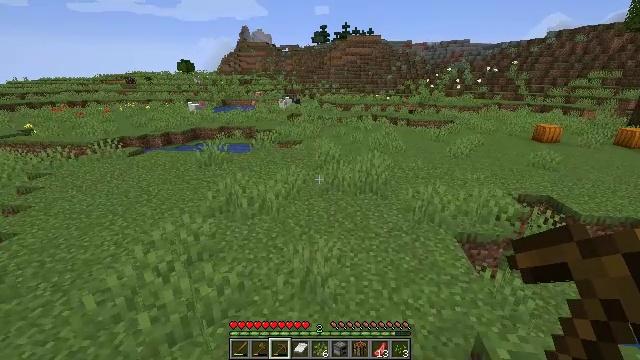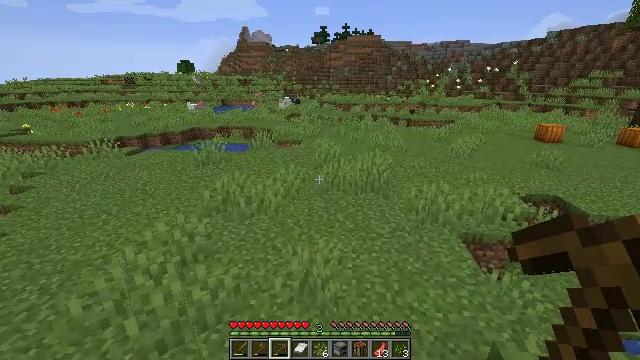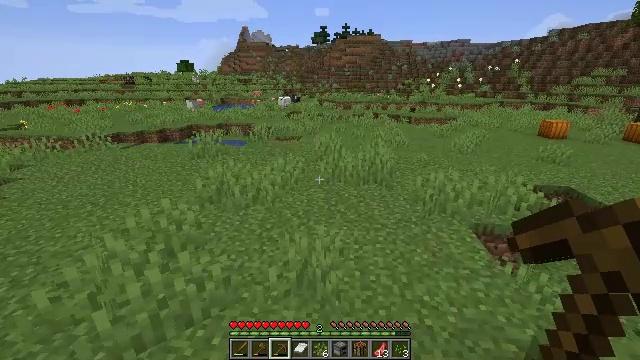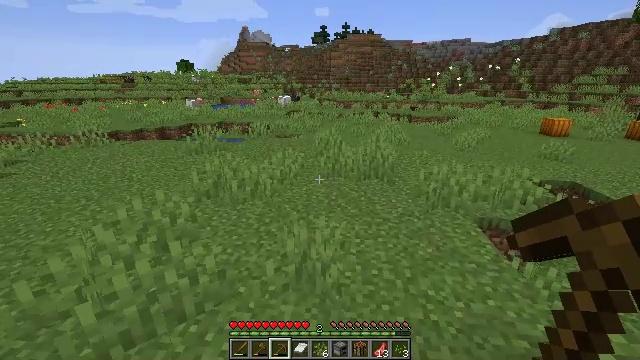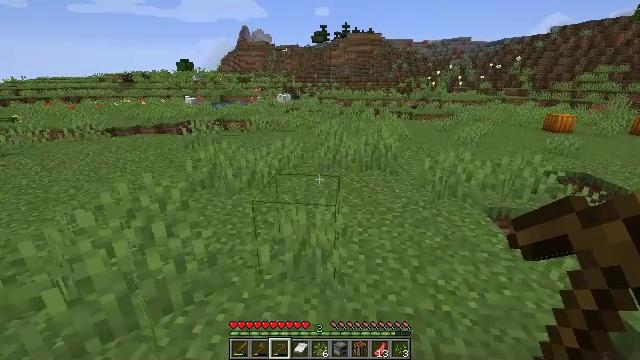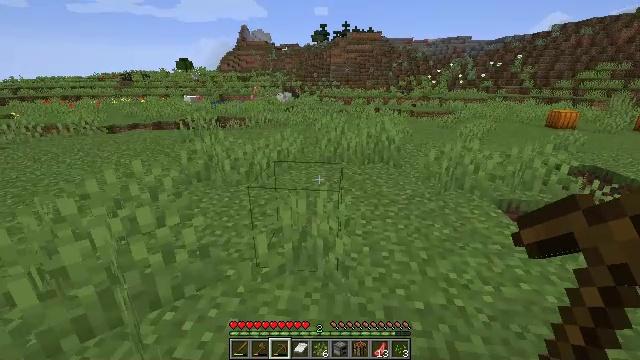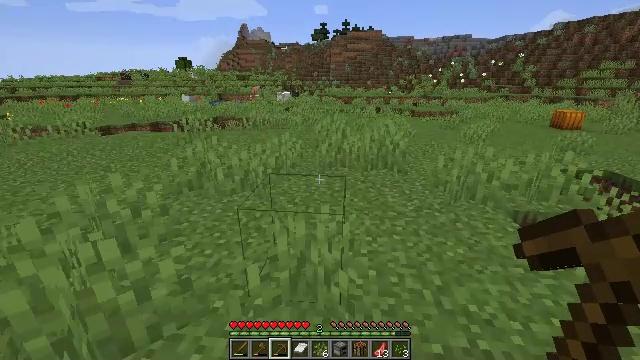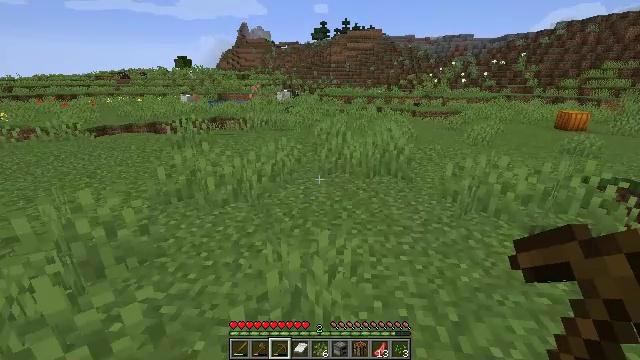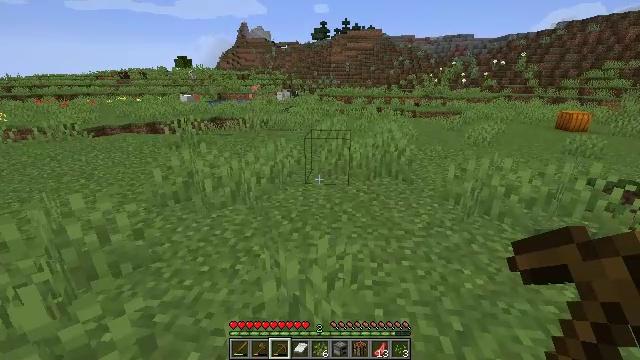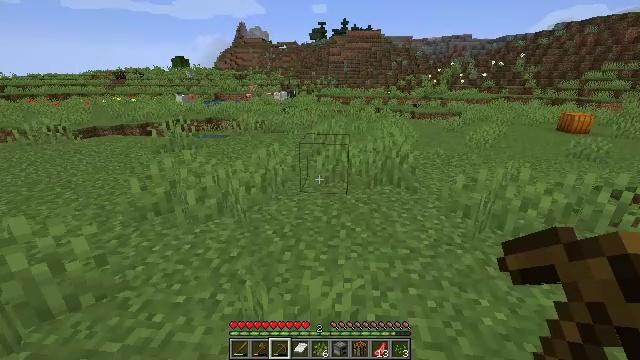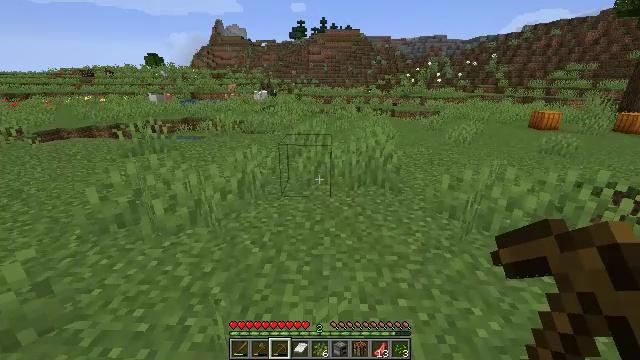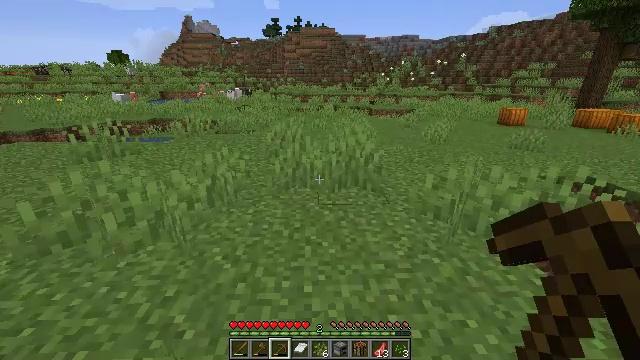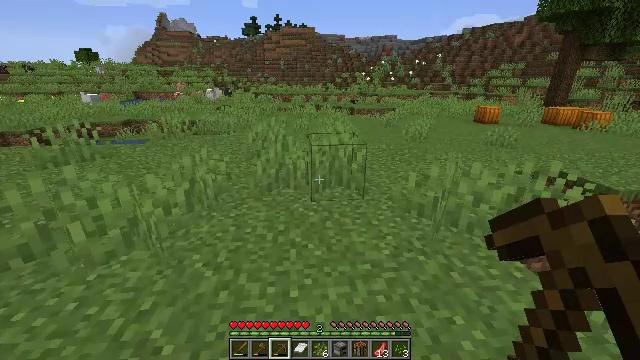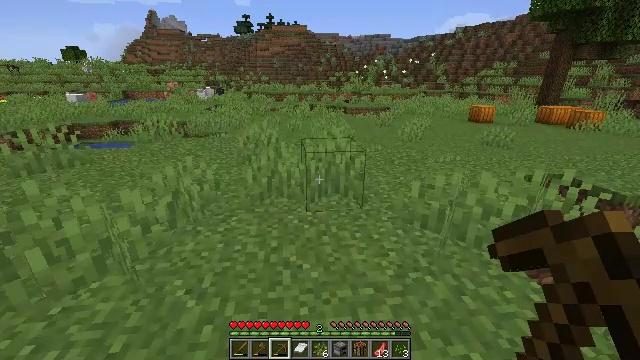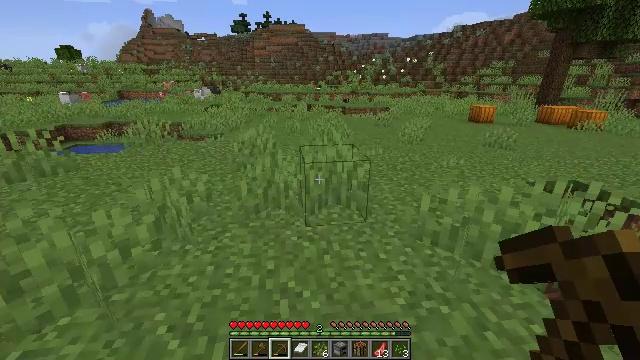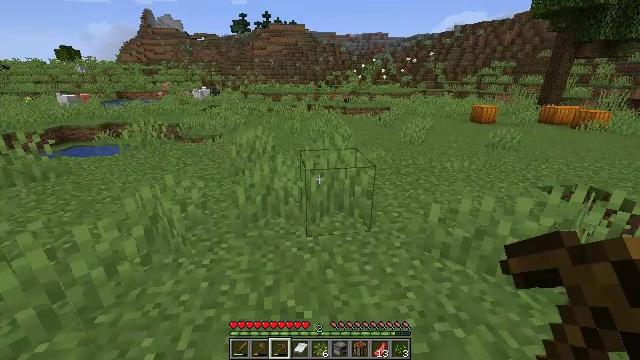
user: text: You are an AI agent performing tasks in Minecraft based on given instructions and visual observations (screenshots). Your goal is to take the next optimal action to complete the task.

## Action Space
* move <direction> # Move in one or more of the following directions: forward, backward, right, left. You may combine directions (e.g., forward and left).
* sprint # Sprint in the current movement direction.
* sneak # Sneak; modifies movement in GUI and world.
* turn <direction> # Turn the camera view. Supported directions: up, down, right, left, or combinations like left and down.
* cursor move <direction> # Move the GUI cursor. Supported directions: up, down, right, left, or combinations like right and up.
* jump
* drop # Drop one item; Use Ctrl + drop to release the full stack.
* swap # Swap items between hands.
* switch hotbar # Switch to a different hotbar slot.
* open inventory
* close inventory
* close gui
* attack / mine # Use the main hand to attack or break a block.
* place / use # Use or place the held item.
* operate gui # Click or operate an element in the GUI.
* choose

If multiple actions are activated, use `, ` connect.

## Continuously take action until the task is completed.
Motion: motion action
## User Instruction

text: Collect the pumpkin by holding left button.
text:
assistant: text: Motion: move forward
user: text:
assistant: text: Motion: move forward
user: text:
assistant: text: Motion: move forward
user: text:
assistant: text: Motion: move forward
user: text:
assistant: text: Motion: move forward
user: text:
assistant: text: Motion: move forward
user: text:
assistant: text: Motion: move forward
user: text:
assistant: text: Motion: move forward
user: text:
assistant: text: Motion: move forward
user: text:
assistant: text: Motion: move forward, turn right
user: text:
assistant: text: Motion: move forward, turn right
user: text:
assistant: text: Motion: move forward, turn right
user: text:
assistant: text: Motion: move forward, turn right
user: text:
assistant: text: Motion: move forward
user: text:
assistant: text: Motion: move forward
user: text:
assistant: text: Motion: move forward
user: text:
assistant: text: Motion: move forward, sprint
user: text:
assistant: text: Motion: move forward, sprint
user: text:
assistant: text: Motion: move forward, sprint
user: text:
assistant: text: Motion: move forward, sprint
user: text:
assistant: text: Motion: move forward, sprint
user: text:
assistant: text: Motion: move forward, sprint
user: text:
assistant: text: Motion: move forward, sprint
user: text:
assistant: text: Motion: move forward, sprint
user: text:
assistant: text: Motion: move forward, sprint
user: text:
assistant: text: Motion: move forward, sprint
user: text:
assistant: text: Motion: move forward, sprint
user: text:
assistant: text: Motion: move forward, sprint
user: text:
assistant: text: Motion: move forward, sprint
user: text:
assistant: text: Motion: move forward, sprint